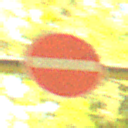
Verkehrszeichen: VerbotDerEinfahrt
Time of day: SunriseSunset
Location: Outdoor (Nature)
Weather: PartlyCloudy
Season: NotSpecified
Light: Natural